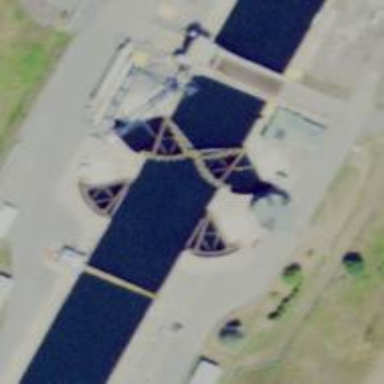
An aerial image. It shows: Lock gate on waterway.